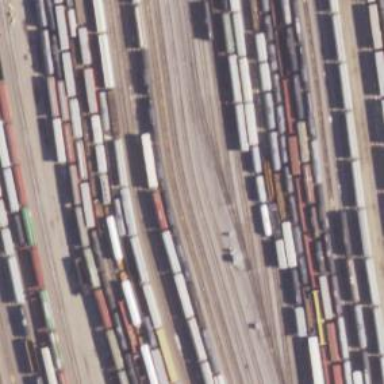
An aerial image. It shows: Railway yard used for servicing trains.